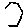
Label: hexagon